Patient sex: F
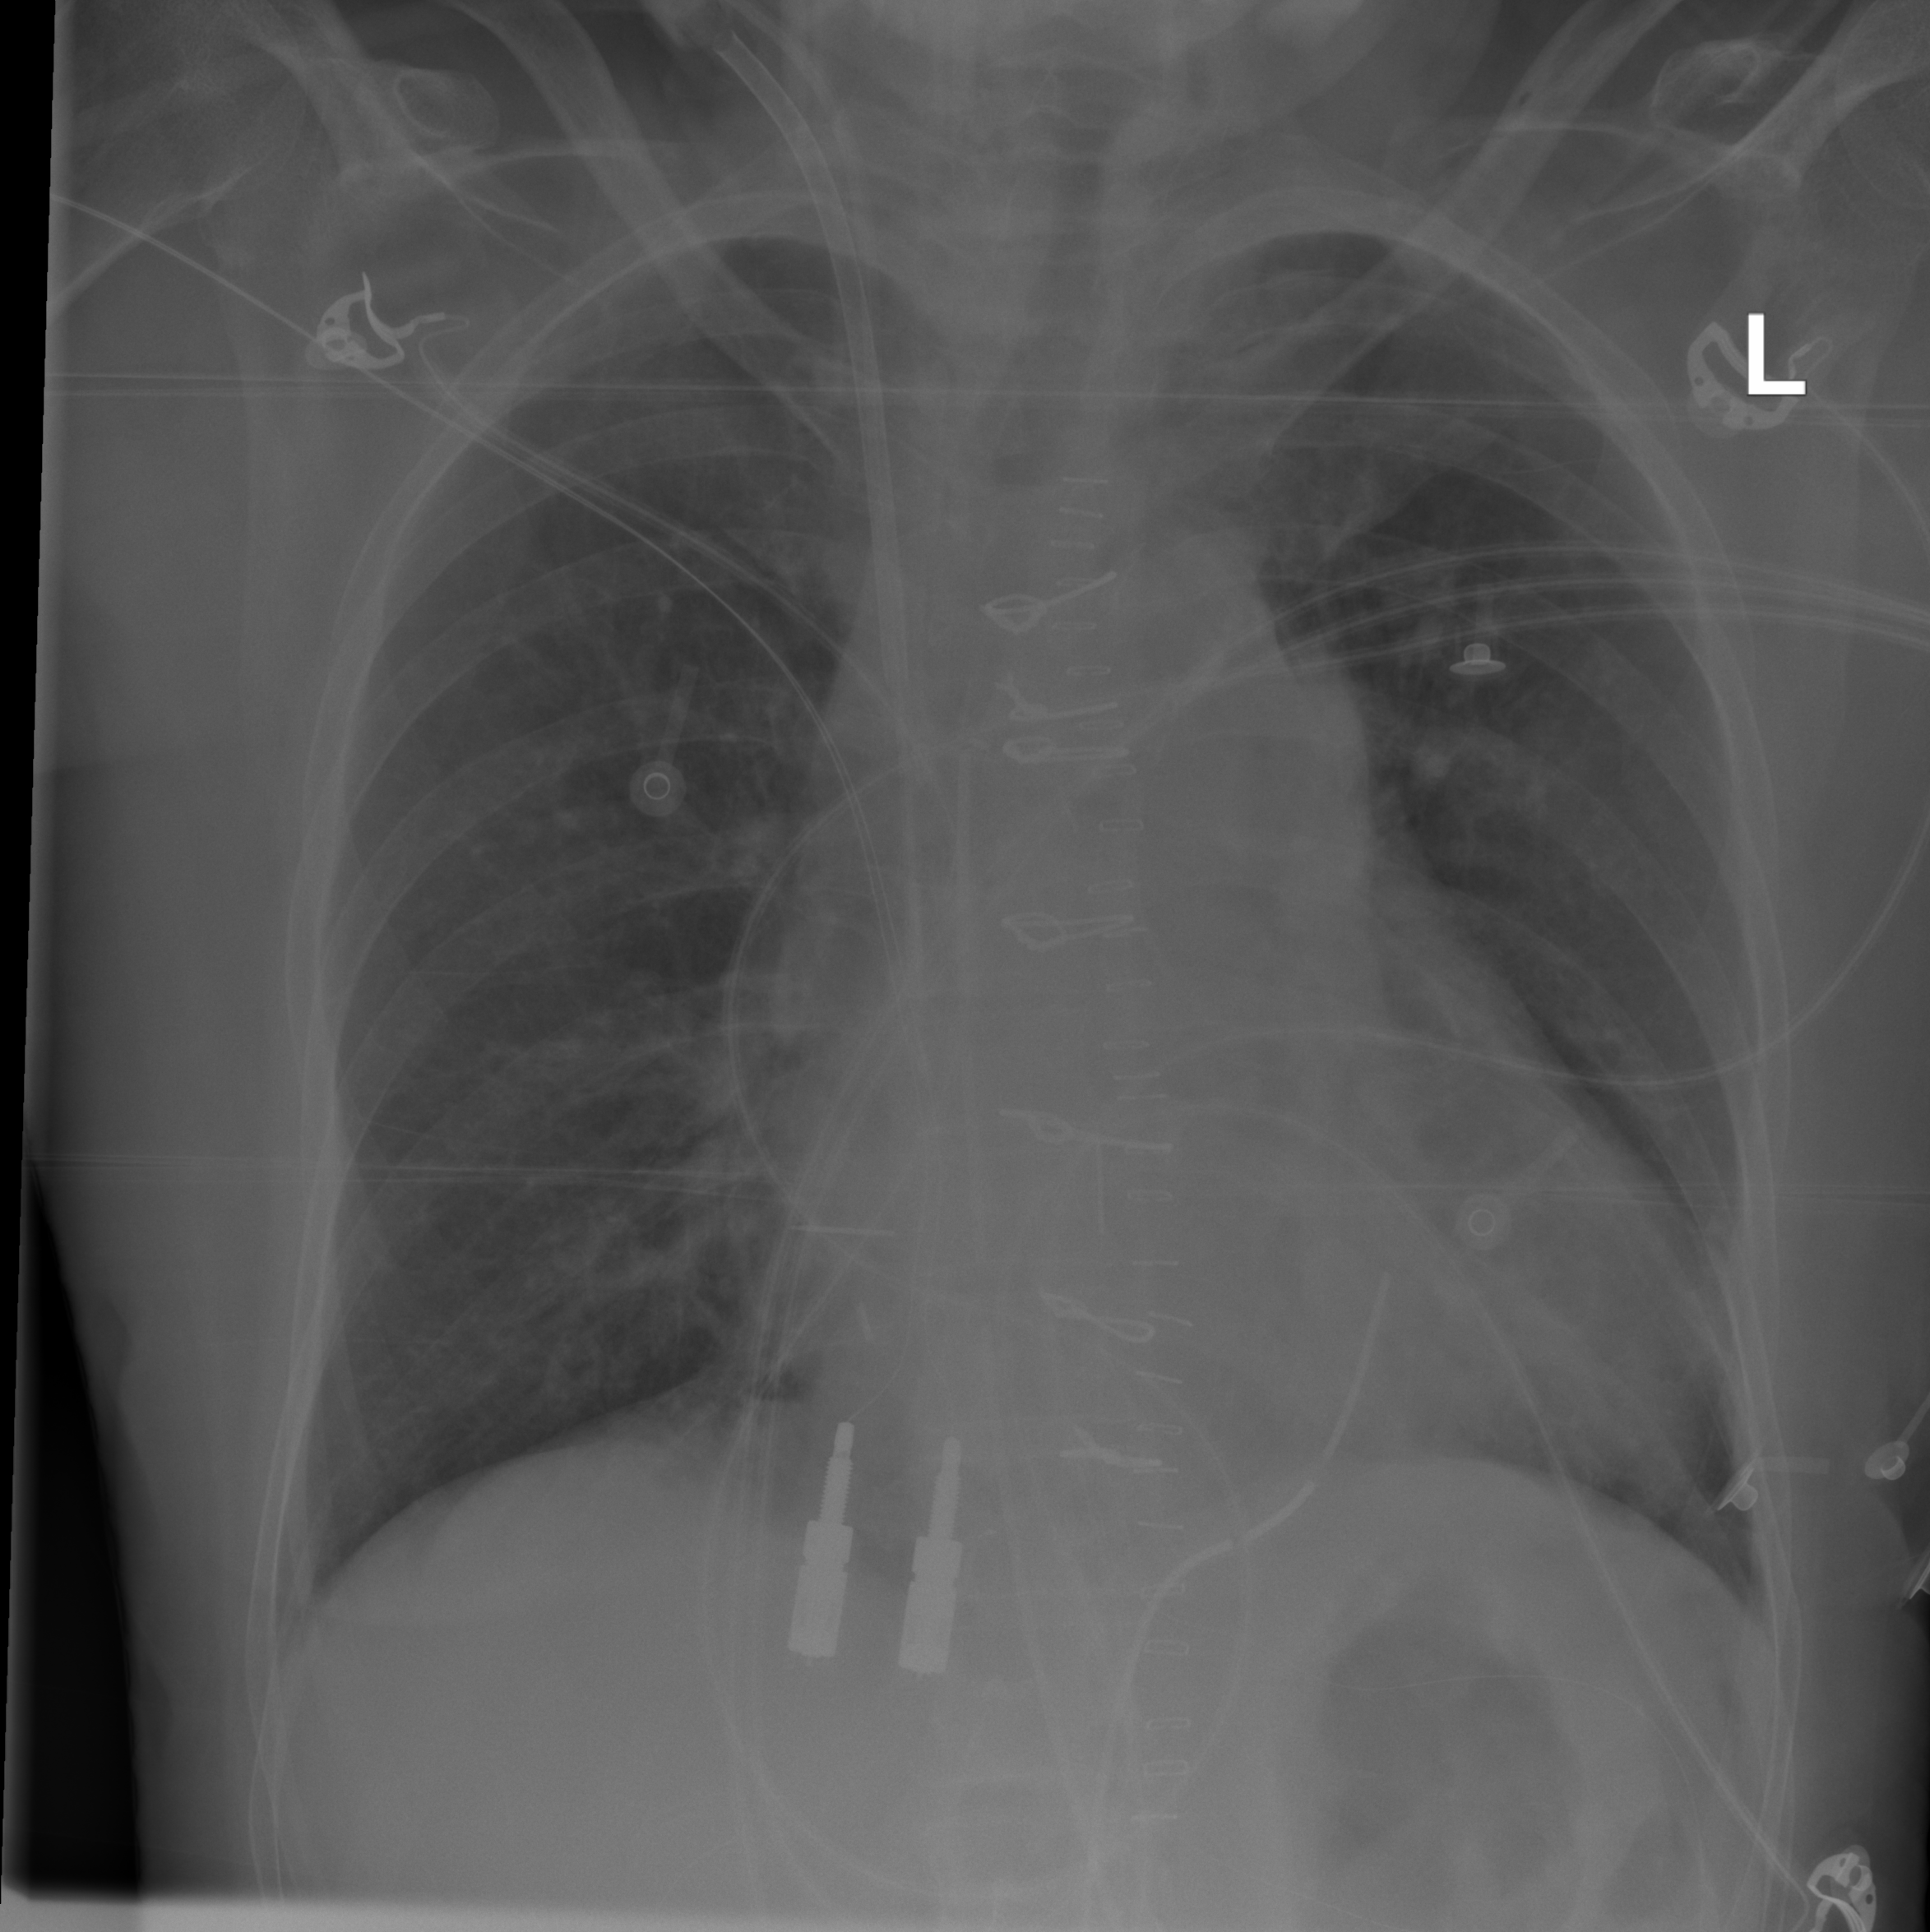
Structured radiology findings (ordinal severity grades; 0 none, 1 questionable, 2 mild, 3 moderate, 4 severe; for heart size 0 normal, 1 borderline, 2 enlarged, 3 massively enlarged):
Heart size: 0
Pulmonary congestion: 1
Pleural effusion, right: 0
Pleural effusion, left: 0
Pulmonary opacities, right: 0
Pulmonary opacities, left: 0
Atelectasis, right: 0
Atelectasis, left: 0